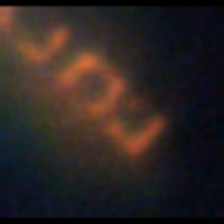
Taxon: Chaetoceros
Group: Diatoms